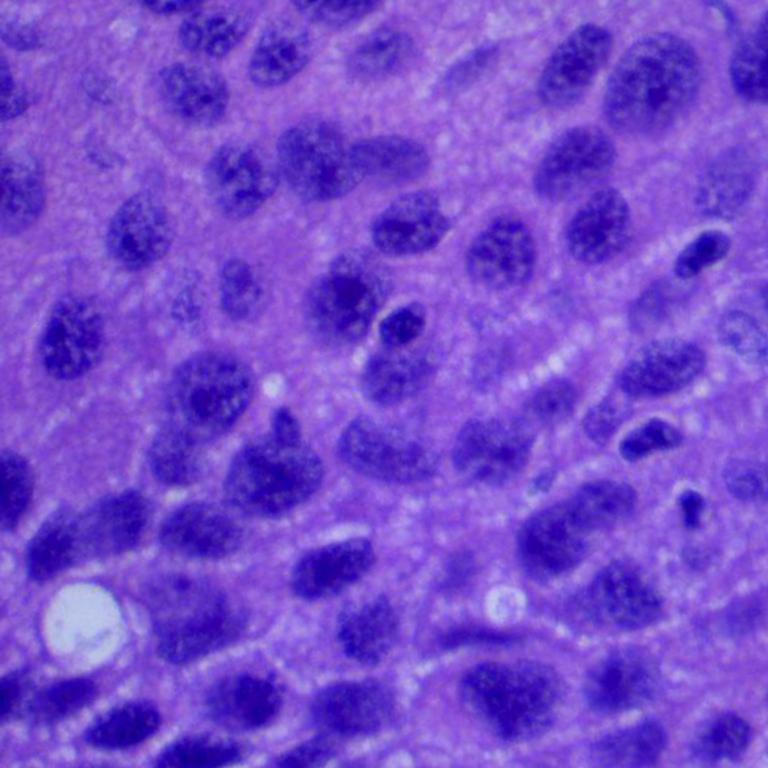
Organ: lung
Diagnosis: squamous carcinomas